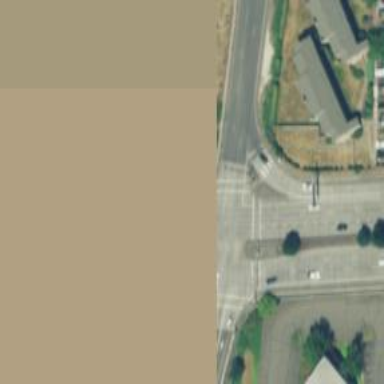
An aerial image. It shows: Crossing on the road.